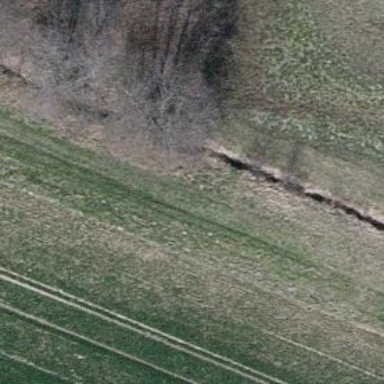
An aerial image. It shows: Path on the ground.